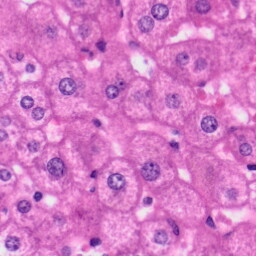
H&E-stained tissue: Liver